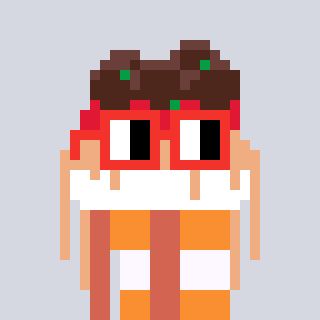
a pixel art character with square red glasses, a spaghetti-shaped head and a peachy-colored body on a cool background